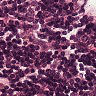
Metastatic tissue present: no